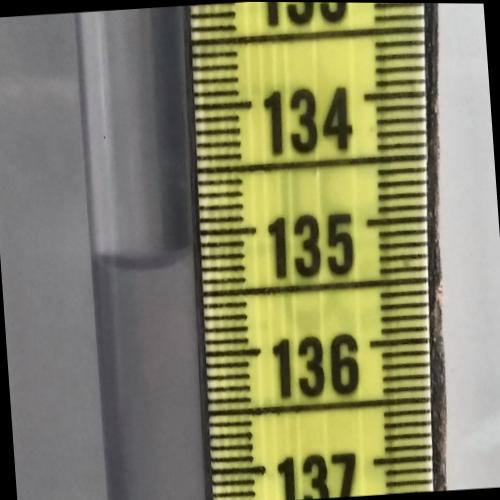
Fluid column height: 135.2 cm